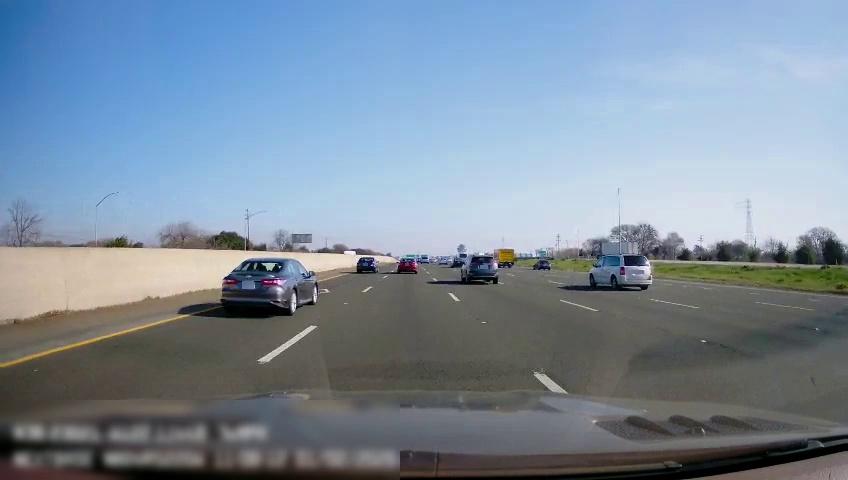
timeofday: Day
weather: Sunny
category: Drivable Space
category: Drivable Space
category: Vehicles | SUV
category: Vehicles | Truck
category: Vehicles | Car
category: Vehicles | SUV
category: Vehicles | Van
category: Vehicles | Car
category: Vehicles | Car
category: Vehicles | Car
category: Vehicles | Truck
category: Vehicles | Truck
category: Lanes | Alternate Lane
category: Lanes | Current Lane
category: Lanes | Current Lane
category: Lanes | Alternate Lane
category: Lanes | Alternate Lane
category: Lanes | Alternate Lane
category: Lanes | Alternate Lane
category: Lanes | Alternate Lane
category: Traffic | Signs